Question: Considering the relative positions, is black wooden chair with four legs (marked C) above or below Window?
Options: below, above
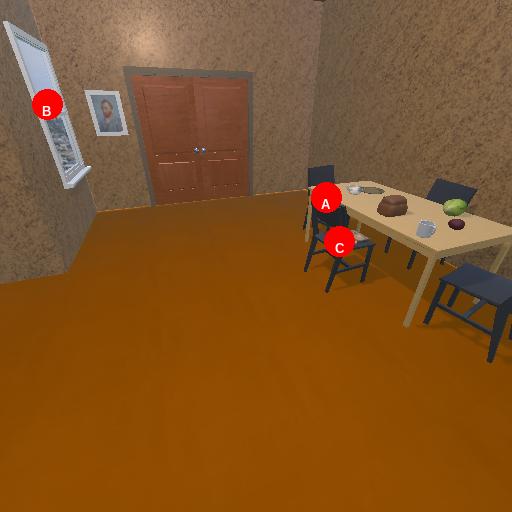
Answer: below